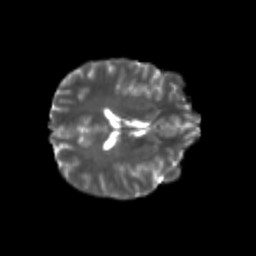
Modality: T2w
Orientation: axial
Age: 21
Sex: female
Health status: healthy
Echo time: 0.074 s